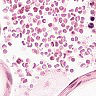
Metastatic tissue present: no